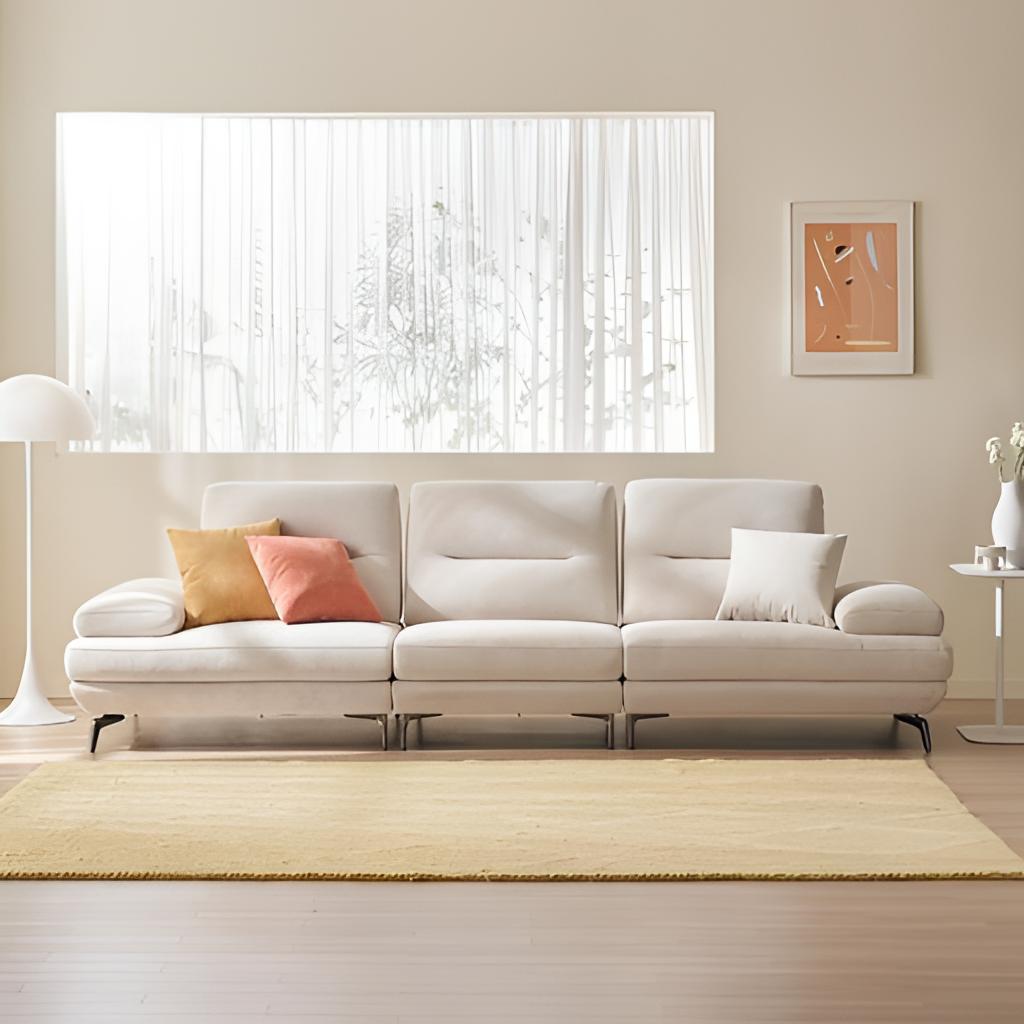
beige leather sofa, living room, wood flooring, with plank pattern, modern, beige paint wallpaper, with solid pattern